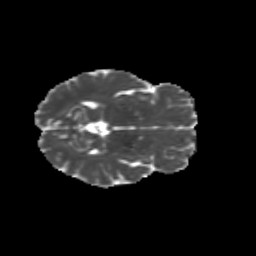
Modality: MD
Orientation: axial
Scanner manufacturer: siemens
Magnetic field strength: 3 T
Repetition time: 9.2 s
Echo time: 0.084 s